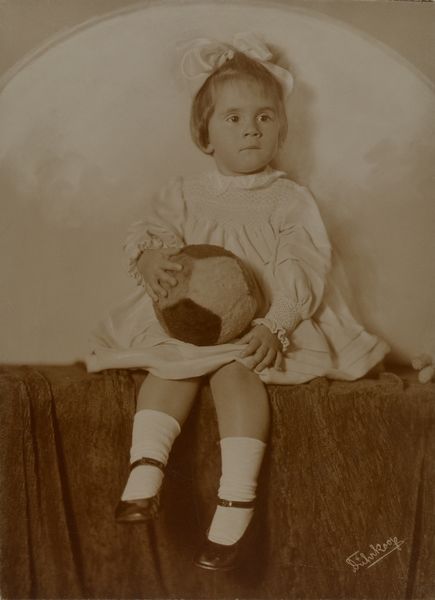
Titel: Renate Scholz
Künstler: Minya Diez-Dührkoop
Standort: Hamburg
Institution: Museum für Kunst und Gewerbe Hamburg
Schlagwörter: silber, bildnis, portrait, foto, fotografie, photographie, photo, spielzeug, kinderspielzeug, lichtbild, silbergelatine, konterfei, brom, bildwerke, spielwaren, angewandte und bildende kunst, hessische systematik, porträt, mädchen, silbergelatinepapier, bromsilbergelatinepapier, entwicklungspapier, gelatinepapier, schwarzweißpositivverfahren, silbersalzverfahren, schwarzweißfotografie, porträtfotografie, porträtphotographie